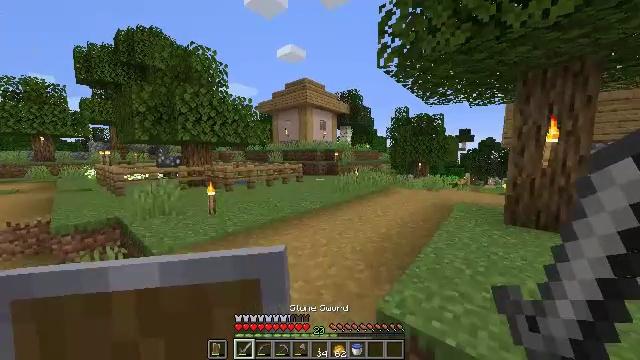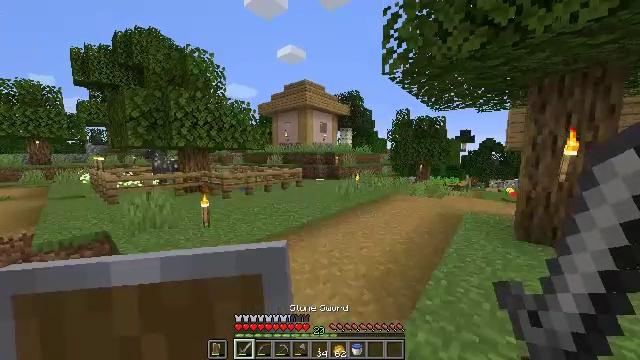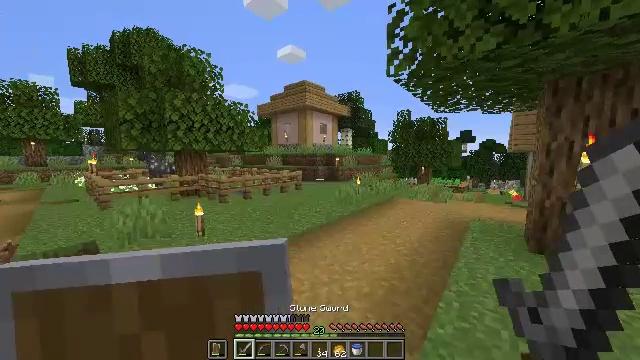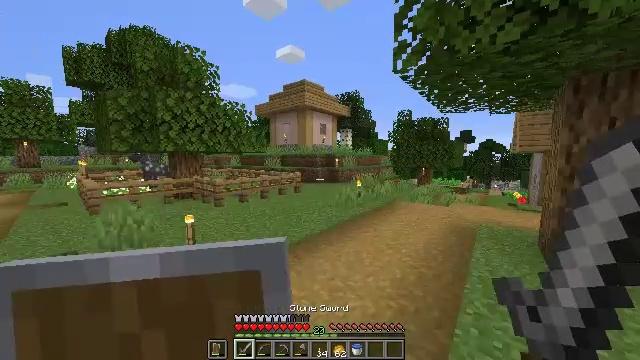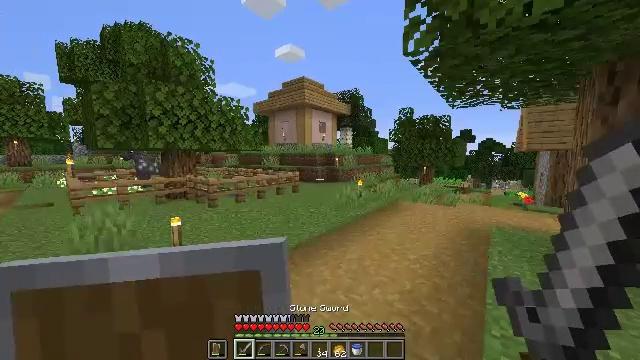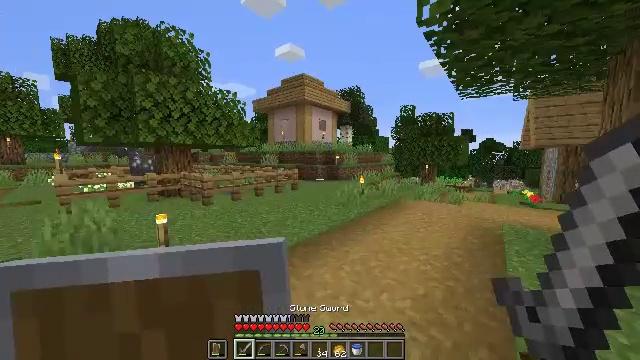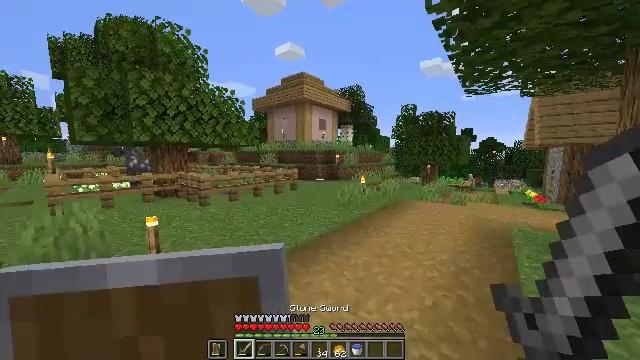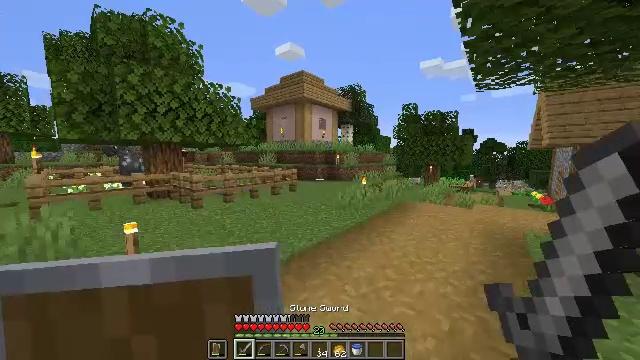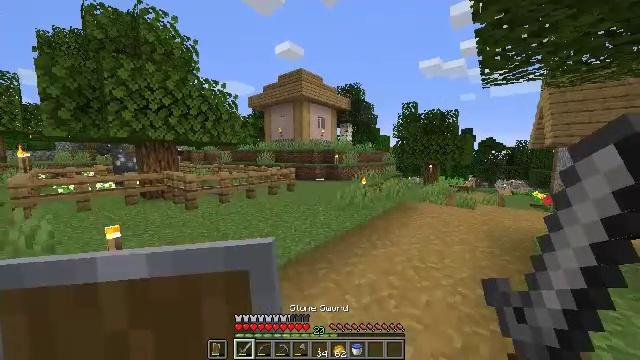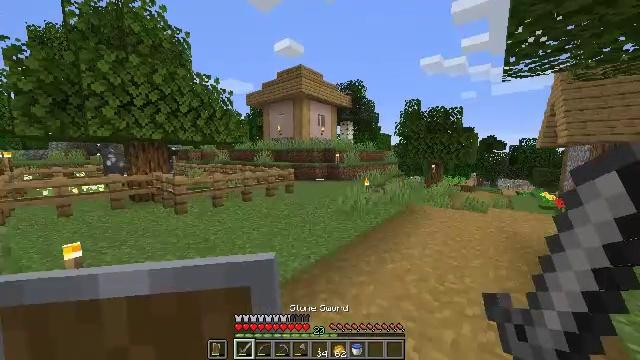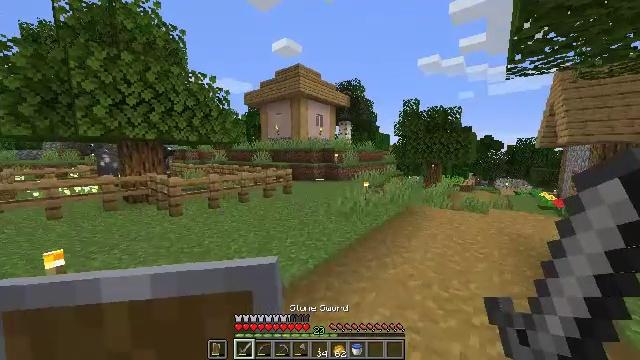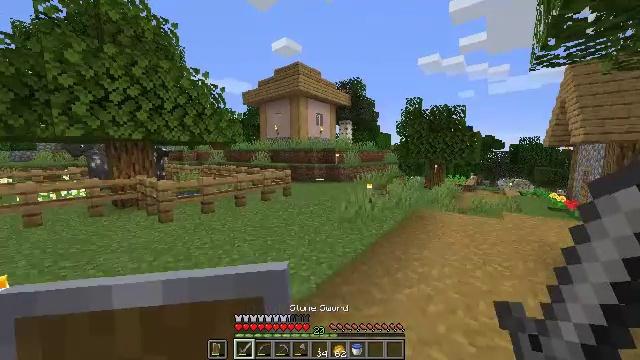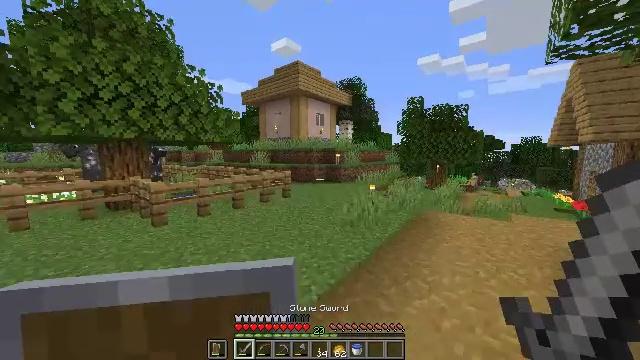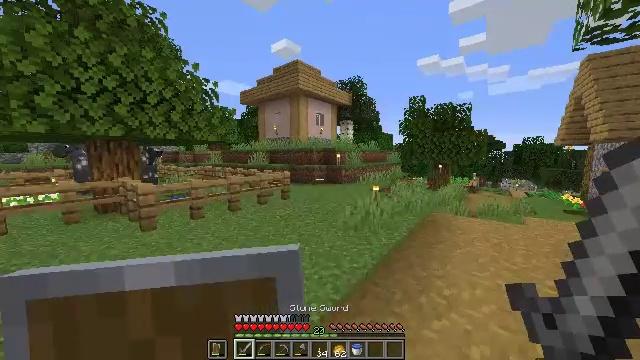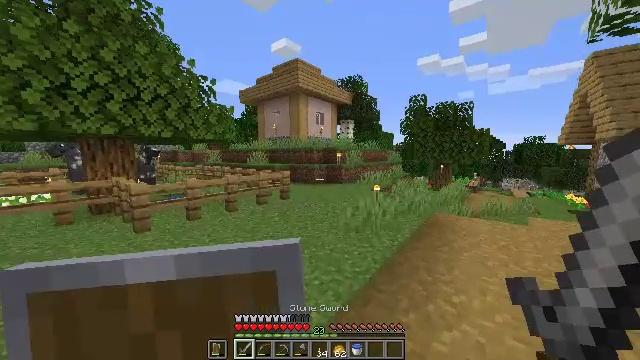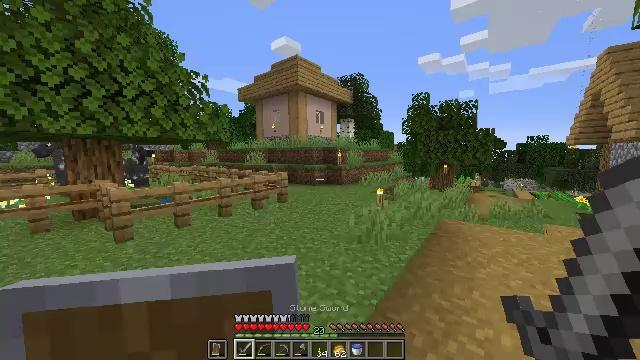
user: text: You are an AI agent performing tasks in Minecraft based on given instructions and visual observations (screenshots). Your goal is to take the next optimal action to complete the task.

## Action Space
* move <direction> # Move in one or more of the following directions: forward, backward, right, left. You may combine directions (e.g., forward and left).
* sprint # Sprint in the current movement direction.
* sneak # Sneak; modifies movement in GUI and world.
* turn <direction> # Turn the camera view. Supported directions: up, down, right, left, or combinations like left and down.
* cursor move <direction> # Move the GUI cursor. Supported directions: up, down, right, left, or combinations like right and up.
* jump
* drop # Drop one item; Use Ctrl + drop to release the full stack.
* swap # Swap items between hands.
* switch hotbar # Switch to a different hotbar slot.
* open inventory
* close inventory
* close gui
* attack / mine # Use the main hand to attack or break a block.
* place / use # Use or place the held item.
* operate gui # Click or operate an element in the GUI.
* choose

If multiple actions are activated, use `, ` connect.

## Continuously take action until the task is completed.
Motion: motion action
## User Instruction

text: craft item air
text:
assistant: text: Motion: move forward
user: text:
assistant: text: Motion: move forward
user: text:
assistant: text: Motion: move forward
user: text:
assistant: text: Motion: move forward
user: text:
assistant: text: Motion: move forward
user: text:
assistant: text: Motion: move forward
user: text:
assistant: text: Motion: move forward
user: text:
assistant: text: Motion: move forward
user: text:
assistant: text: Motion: move forward
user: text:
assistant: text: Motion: move forward
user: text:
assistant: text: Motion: move forward
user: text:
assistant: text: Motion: move forward
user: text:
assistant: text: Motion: move forward
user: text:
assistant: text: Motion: move forward
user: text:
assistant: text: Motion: move forward
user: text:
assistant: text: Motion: move forward
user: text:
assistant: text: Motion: move forward, sprint
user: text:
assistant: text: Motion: move forward, sprint
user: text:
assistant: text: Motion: move forward
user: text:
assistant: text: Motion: move forward
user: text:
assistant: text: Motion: move forward
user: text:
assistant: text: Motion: move forward
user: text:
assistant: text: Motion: move forward
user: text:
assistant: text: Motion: move forward
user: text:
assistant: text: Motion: move forward
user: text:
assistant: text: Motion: move forward
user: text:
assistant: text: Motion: move forward
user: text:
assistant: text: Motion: move forward, sprint
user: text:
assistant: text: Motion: move forward, sprint
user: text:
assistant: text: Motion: move forward